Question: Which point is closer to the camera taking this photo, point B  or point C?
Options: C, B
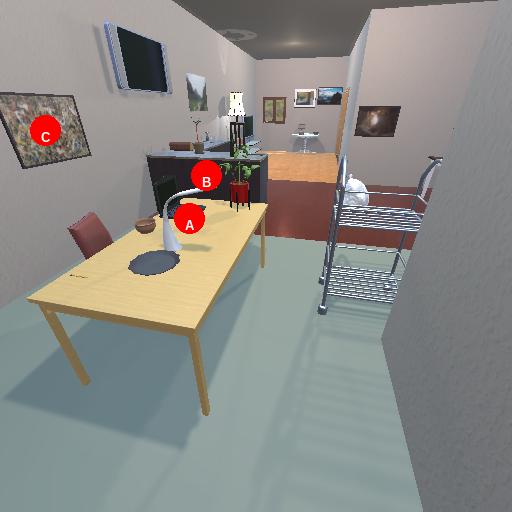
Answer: C